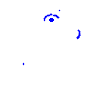
Particle: electron